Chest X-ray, PA view. Patient: 51 years old, sex M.
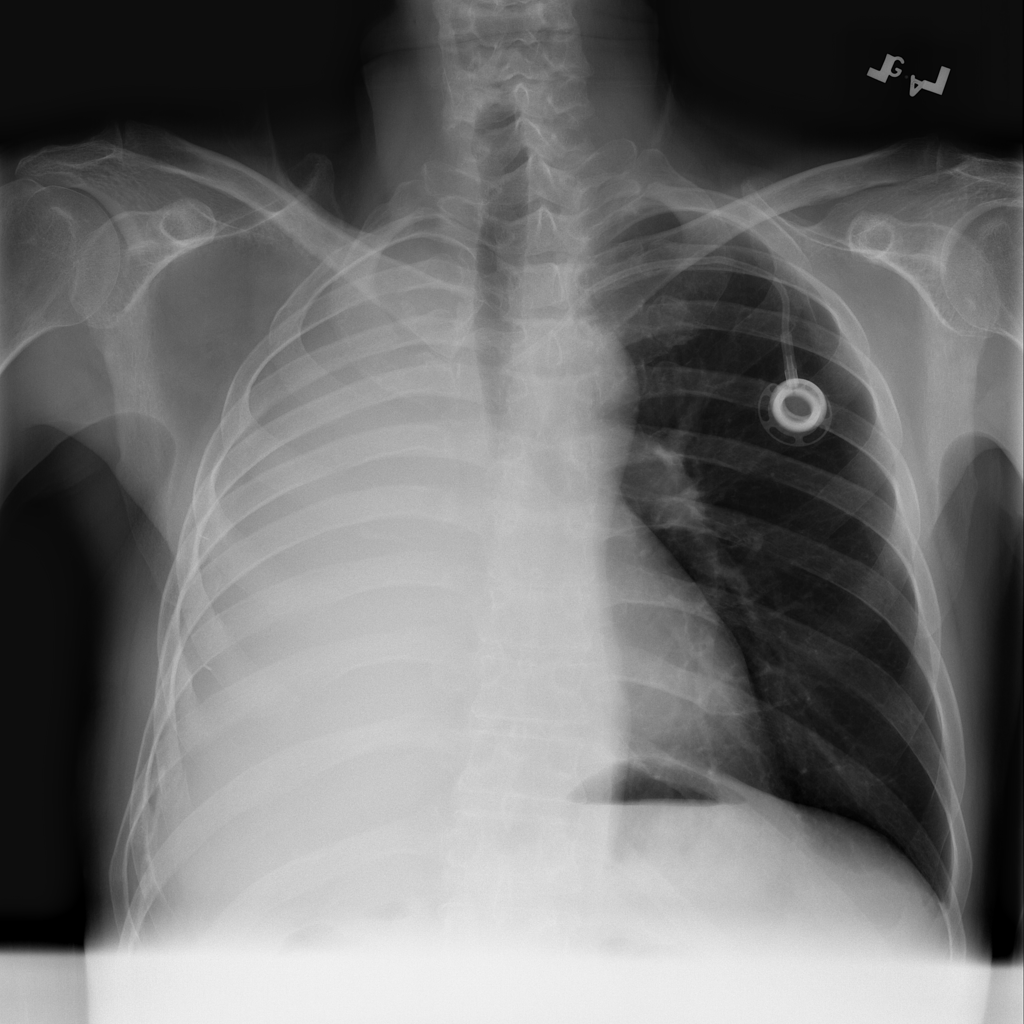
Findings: Infiltration